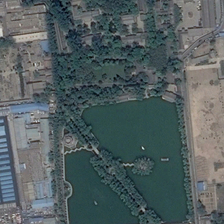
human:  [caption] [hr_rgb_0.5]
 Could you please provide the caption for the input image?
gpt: some buildings are in two sides of a park with many green trees and a pond .

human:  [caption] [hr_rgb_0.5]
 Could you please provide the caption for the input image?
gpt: some buildings are in two sides of a park with many green trees and a pond .

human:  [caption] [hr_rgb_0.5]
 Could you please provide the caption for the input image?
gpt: some buildings are in two sides of a park with many green trees and a pond .

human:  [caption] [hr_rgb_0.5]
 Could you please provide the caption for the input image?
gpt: some buildings are in two sides of a park with many green trees and a pond .

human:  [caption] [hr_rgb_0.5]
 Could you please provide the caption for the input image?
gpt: some buildings are in two sides of a park with many green trees and a pond .